Question: I have an XML document:
'''
<Gym>
<Trainee>
<Trainee_ID>1521</Trainee_ID>
<Trainee_Name>Mary Andersen</Trainee_Name>
<Trainee_Age>23</Trainee_Age>
</Trainee>
<Trainee>
<Trainee_ID>1522</Trainee_ID>
<Trainee_Name>Jane Sellers</Trainee_Name>
<Trainee_Age>56</Trainee_Age>
</Trainee>
<Trainee>
<Trainee_ID>1523</Trainee_ID>
<Trainee_Name>Julie Aniston</Trainee_Name>
<Trainee_Age>32</Trainee_Age>
</Trainee>
<Class>
<Trainee_ID>1521</Trainee_ID>
<Course_ID>A21</Course_ID>
<Class_Room>A1</Class_Room>
</Class>
<Class>
<Trainee_ID>1522</Trainee_ID>
<Course_ID>A22</Course_ID>
<Class_Room>B2</Class_Room>
</Class>
<Class>
<Trainee_ID>1523</Trainee_ID>
<Course_ID>B24</Course_ID>
<Class_Room>B3</Class_Room>
</Class>
<Course>
<Course_ID>A21</Course_ID>
<Course_Title>Yoga</Course_Title>
<Course_Hours_Per_Week>2</Course_Hours_Per_Week>
</Course>
<Course>
<Course_ID>A22</Course_ID>
<Course_Title>Pilates</Course_Title>
<Course_Hours_Per_Week>2</Course_Hours_Per_Week>
</Course>
<Course>
<Course_ID>B24</Course_ID>
<Course_Title>Aerobic</Course_Title>
<Course_Hours_Per_Week>3</Course_Hours_Per_Week>
</Course>
</Gym>
'''
What I want to do is make 3 tables with XSL, with header the name of the children element (only once), sub-headers the name of the grandchildren elements (only once) and the rest rows and columns will be filled with the values of the grandchildren elements.
This is as far as I got:
'''
<xsl:stylesheet version="1.0"
xmlns:xsl="http://www.w3.org/1999/XSL/Transform">
<xsl:template match="/Gym">
<html>
<body>
<xsl:for-each select="*">
<table border="1">
<tr>
<xsl:if test="position()='1' or position()='4' or position()='7'">
<xsl:value-of select="translate(name(.), 'abcdefghijklnmopqrstuvwxyz', 'ABCDEFGHIJKLNMOPQRSTUVWXYZ')"/>
</xsl:if>
</tr>
<tr>
<xsl:if test="position()='1' or position()='4' or position()='7'">
<xsl:for-each select="*">
<th><xsl:value-of select="name(.)"/></th>
</xsl:for-each>
</xsl:if>
</tr>
<tr>
<xsl:for-each select="*">
<th>
<xsl:value-of select="."/>
</th>
</xsl:for-each>
</tr>
</table>
<p></p>
</xsl:for-each>
</body>
</html>
</xsl:template>
</xsl:stylesheet>
'''
and this is the output:
<URL>
<URL>
What is happening is that every time a new table is being created for each sub-element but what I want is a smart code that will make automatically all 3 tables and then make the headers and sub-headers and after that it will input the data.
What I want is something like this (ignore the colors and the text formatting):

What I want my XSLT code to do is create one table for each element instance, then put the name of the element as a header, after that put as headers the sub-elements once and then fill the table with the data.
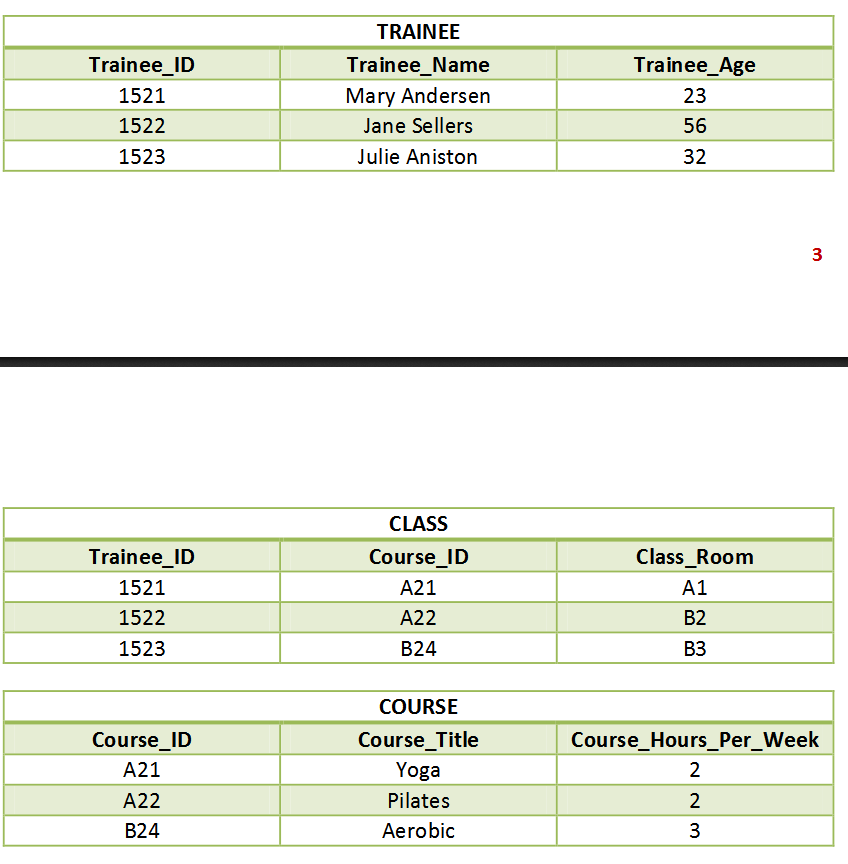
Answer: The approach to use here is to use Muenchian grouping and keys to find distinct groups and members of them. I believe this should work:
'''
<xsl:stylesheet version="1.0" xmlns:xsl="http://www.w3.org/1999/XSL/Transform">
<xsl:output method="xml" indent="yes" omit-xml-declaration="yes"/>
<xsl:key name="kCategory" match="/*/*" use="local-name()"/>
<xsl:template match="/*">
<div>
<xsl:apply-templates
select="*[generate-id() = generate-id(key('kCategory', local-name())[1])]" />
</div>
</xsl:template>
<xsl:template match="/*/*">
<table>
<tr class="table-header odd-row">
<th colspan="3">
<xsl:value-of select="local-name()"/>
</th>
</tr>
<tr class="column-headers">
<xsl:apply-templates select="*" mode="colHeader" />
</tr>
<xsl:apply-templates select="key('kCategory', local-name())" mode="row"/>
</table>
</xsl:template>
<xsl:template match="/*/*/*" mode="colHeader">
<td>
<xsl:value-of select="local-name()"/>
</td>
</xsl:template>
<xsl:template match="/*/*" mode="row">
<tr>
<xsl:if test="position() mod 2 = 1">
<xsl:attribute name="class">odd-row</xsl:attribute>
</xsl:if>
<xsl:apply-templates select="*" mode="value" />
</tr>
</xsl:template>
<xsl:template match="/*/*/*" mode="value">
<td>
<xsl:value-of select="." />
</td>
</xsl:template>
</xsl:stylesheet>
'''
When run on your sample input, this produces:
'''
<div>
<table>
<tr class="table-header odd-row">
<th colspan="3">Trainee</th>
</tr>
<tr class="column-headers">
<td>Trainee_ID</td>
<td>Trainee_Name</td>
<td>Trainee_Age</td>
</tr>
<tr class="odd-row">
<td>1521</td>
<td>Mary Andersen</td>
<td>23</td>
</tr>
<tr>
<td>1522</td>
<td>Jane Sellers</td>
<td>56</td>
</tr>
<tr class="odd-row">
<td>1523</td>
<td>Julie Aniston</td>
<td>32</td>
</tr>
</table>
<table>
<tr class="table-header odd-row">
<th colspan="3">Class</th>
</tr>
<tr class="column-headers">
<td>Trainee_ID</td>
<td>Course_ID</td>
<td>Class_Room</td>
</tr>
<tr class="odd-row">
<td>1521</td>
<td>A21</td>
<td>A1</td>
</tr>
<tr>
<td>1522</td>
<td>A22</td>
<td>B2</td>
</tr>
<tr class="odd-row">
<td>1523</td>
<td>B24</td>
<td>B3</td>
</tr>
</table>
<table>
<tr class="table-header odd-row">
<th colspan="3">Course</th>
</tr>
<tr class="column-headers">
<td>Course_ID</td>
<td>Course_Title</td>
<td>Course_Hours_Per_Week</td>
</tr>
<tr class="odd-row">
<td>A21</td>
<td>Yoga</td>
<td>2</td>
</tr>
<tr>
<td>A22</td>
<td>Pilates</td>
<td>2</td>
</tr>
<tr class="odd-row">
<td>B24</td>
<td>Aerobic</td>
<td>3</td>
</tr>
</table>
</div>
'''
I presume you can handle the colors and styling? I've added two 'class' attributes where I thought they'd be appropriate.
You should be able to use CSS like the following to get the styles you need (it will surely need some tweaking to get it just right, but this is the general idea:
'''
th, td
{
border: 2px solid #9BBA58;
background-color: #E6EDD4;
}
tr.table-header th, tr.column-headers td
{
font-weight: bold;
}
tr.table-header th
{
border-bottom: 4px solid #9BBA58;
}
tr.odd-row th, tr.odd-row td
{
background-color: white;
}
'''